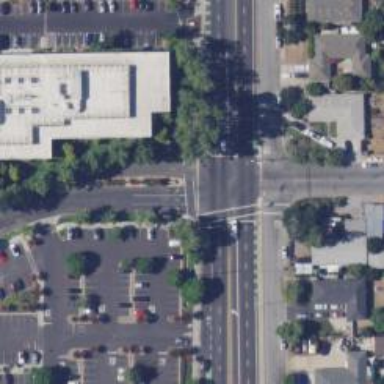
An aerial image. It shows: Solid stop line on the road.